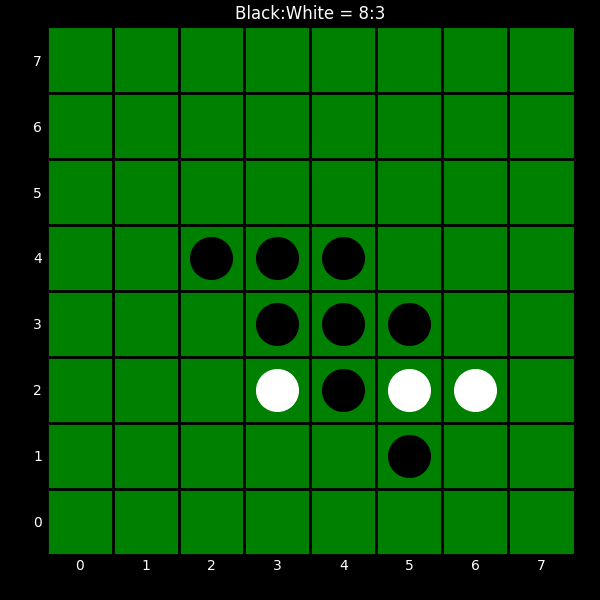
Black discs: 8
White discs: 3